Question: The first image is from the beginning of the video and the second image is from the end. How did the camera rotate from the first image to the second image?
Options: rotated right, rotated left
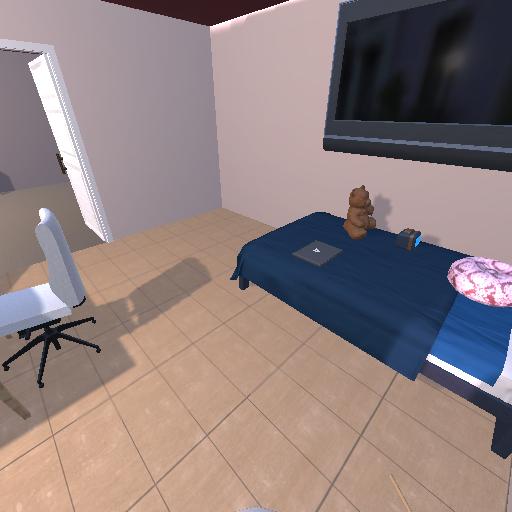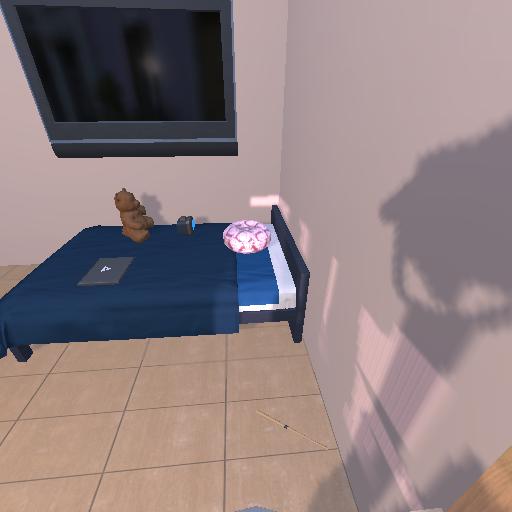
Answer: rotated right